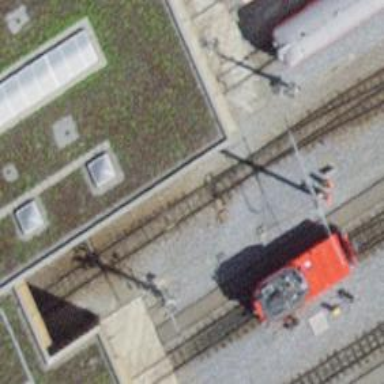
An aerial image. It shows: Railway switch.